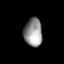
Tissue: lung
Cell type: Endothelial cells
Senescence score: 0.7228
Nuclear area (px): 499
Mean DAPI intensity: 148.433